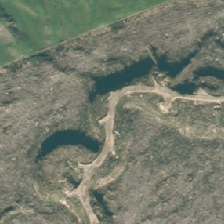
Land cover: harvested_forest